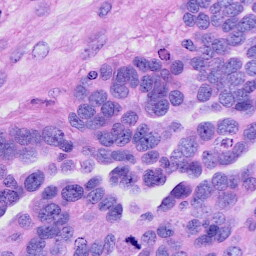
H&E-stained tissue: Ovarian